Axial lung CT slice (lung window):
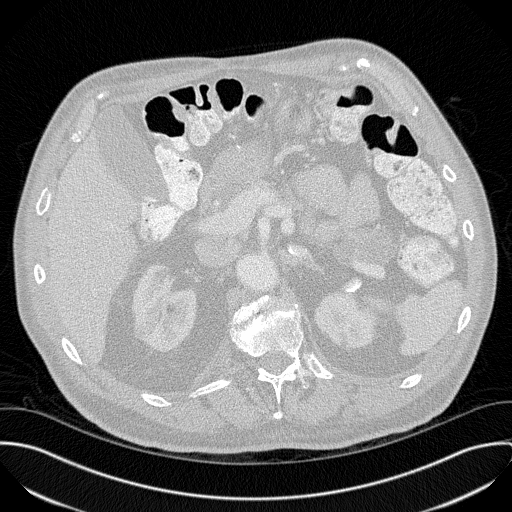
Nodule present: no